Interaction volume radius: 10 \u00c5
Interaction volume height: 45 \u00c5
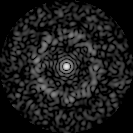
Disorder parameter: 0.8226